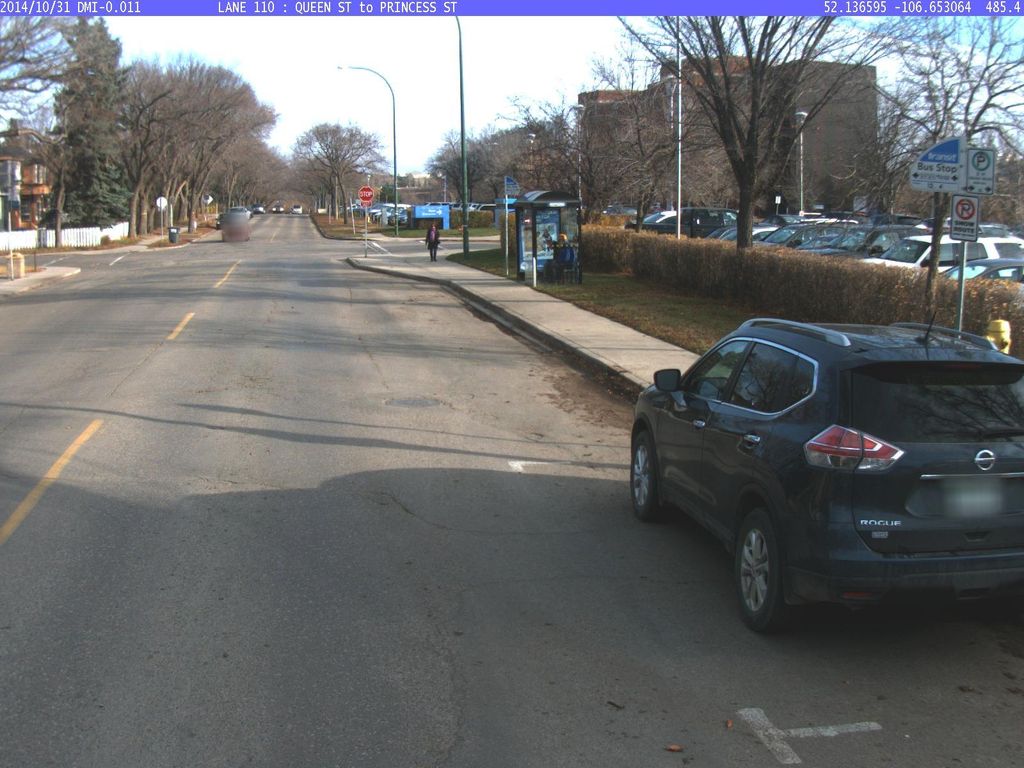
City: saskatoon